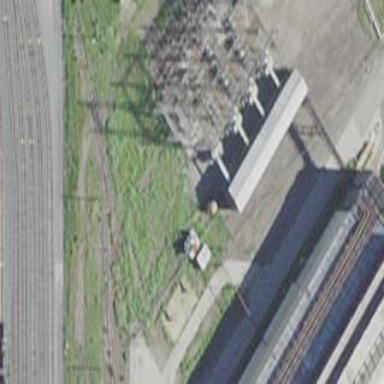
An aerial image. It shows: Power substation.